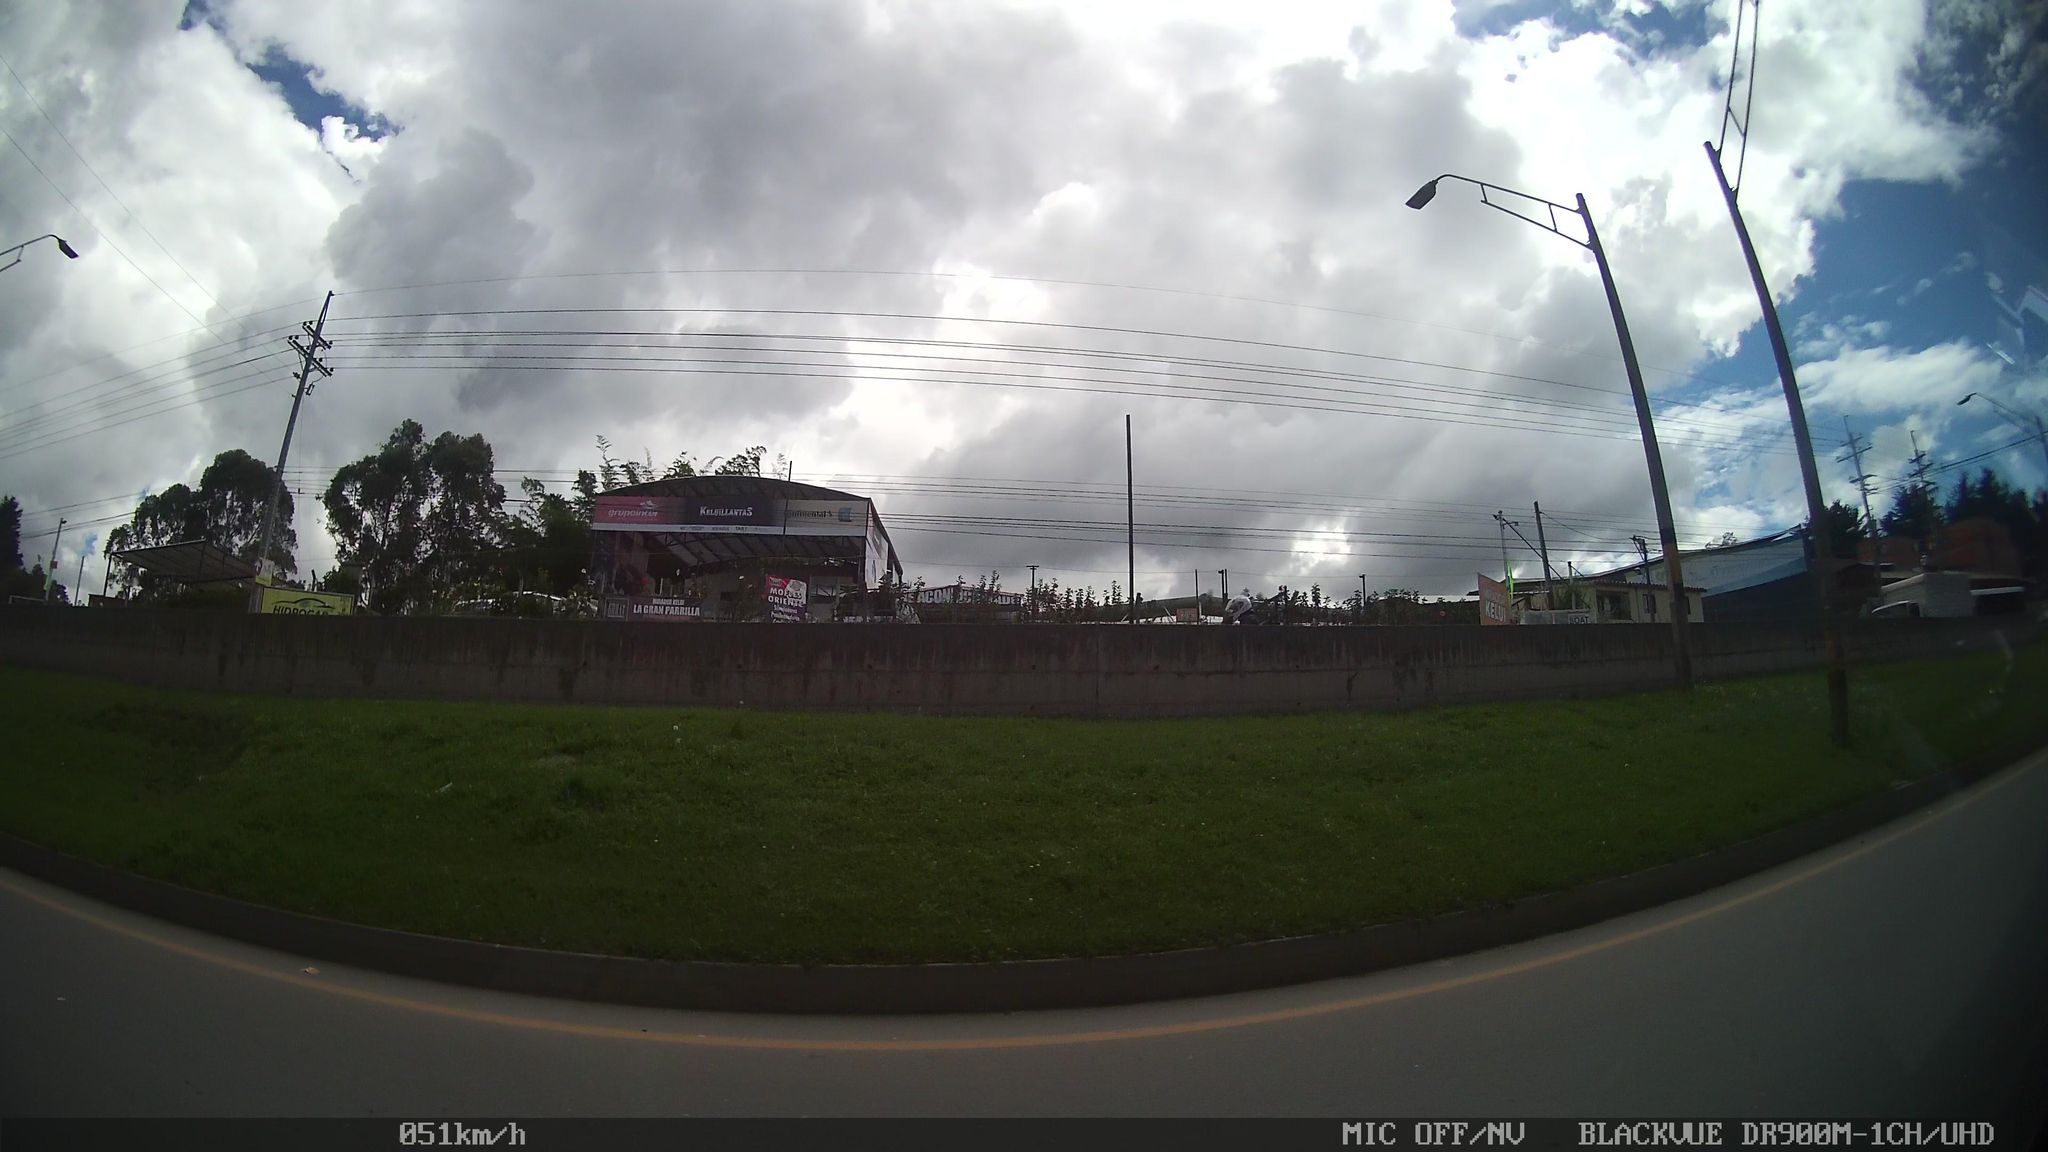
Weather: cloudy
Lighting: day
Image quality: slightly poor
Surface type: driving surface
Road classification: trunk
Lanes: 2
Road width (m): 10.0
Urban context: dense urban cluster
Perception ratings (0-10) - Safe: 1.41, Lively: 1.77, Beautiful: 4.9, Boring: 5.7, Depressing: 6.07, Wealthy: 0.19